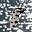
Label: 8